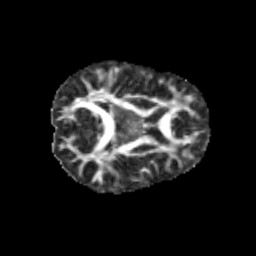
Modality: FA
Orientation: axial
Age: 9
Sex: male
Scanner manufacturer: siemens
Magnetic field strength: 3 T
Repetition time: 3.8 s
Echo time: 0.07 s